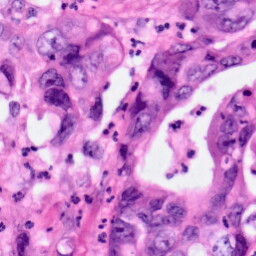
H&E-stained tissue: Pancreatic